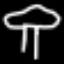
Label: mushroom